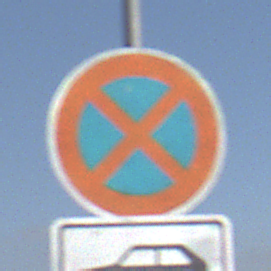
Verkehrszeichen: AbsolutesHalteverbot
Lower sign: MehrspurigeFahrzeugeFrei1
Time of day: Midday
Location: Outdoor (Nature)
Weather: PartlyCloudy
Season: NotSpecified
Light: Natural